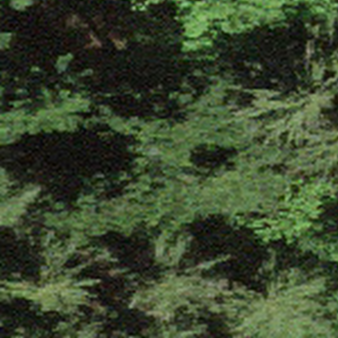
Label: other